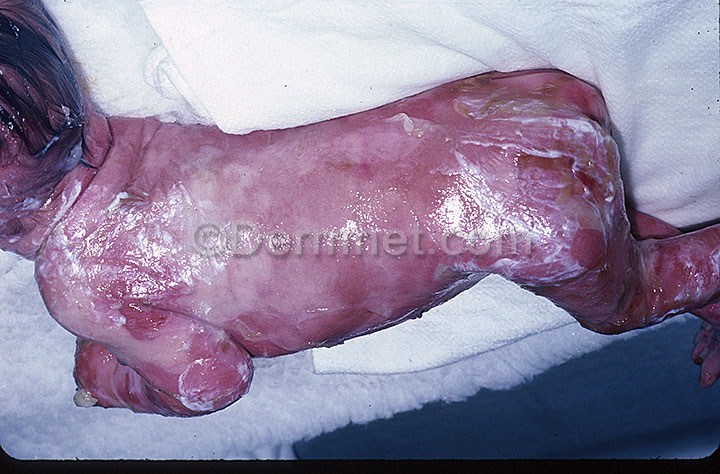
Disease: Bullous Disease Photos